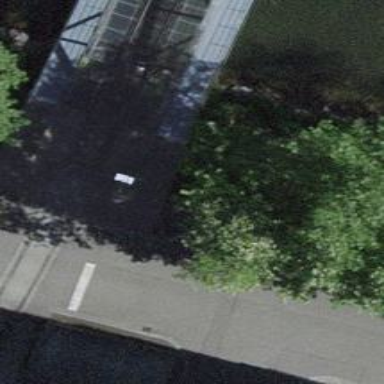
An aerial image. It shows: Footway bridge with metal surface.